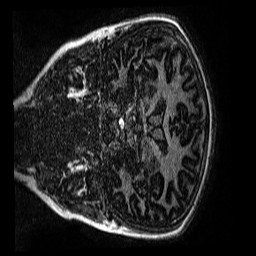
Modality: MP2RAGE
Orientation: coronal
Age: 14
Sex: female
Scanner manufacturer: siemens
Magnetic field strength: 3 T
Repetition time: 4 s
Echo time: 0.00299 s